Question: I want to Combine these two column "Stakes" and "Game".
I want to combine two column into one column using wpf datagrid.
My DataGrid is as Follow.![enter image description here][2]
![enter image description here][3]
'''
<DataGrid.CellStyle>
<Style TargetType="{x:Type DataGridCell}">
<Setter Property="Background" Value="Transparent"/>
<Setter Property="Effect">
<Setter.Value>
<DropShadowEffect BlurRadius="0" Color="#FF000000" Direction="-60" Opacity="0.32" ShadowDepth="1"/>
</Setter.Value>
</Setter>
<Setter Property="Margin" Value="10,0,0,0" />
<Setter Property="VerticalContentAlignment" Value="Bottom"/>
</Style>
</DataGrid.CellStyle>
<DataGrid.RowStyle>
<Style TargetType="{x:Type DataGridRow}">
<Setter Property="FontSize" Value="12"/>
<Setter Property="FontFamily" Value="Arial"/>
<Setter Property="Foreground" Value="#404040"/>
<Setter Property="Background" Value="Transparent"/>
<Setter Property="DataContext">
<Setter.Value>
<TextBlock Margin="10,0,0,0" TextWrapping="Wrap" Text="{Binding}">
<TextBlock.Effect>
<DropShadowEffect BlurRadius="0" Color="#FF000000" Direction="-60" Opacity="0.32" ShadowDepth="1"/>
</TextBlock.Effect>
</TextBlock>
</Setter.Value>
</Setter>
</Style>
</DataGrid.RowStyle>
<DataGrid.RowBackground >
<ImageBrush ImageSource="/ClientApplication;component/Images/second_row_bg.png"/>
</DataGrid.RowBackground>
<DataGrid.AlternatingRowBackground>
<ImageBrush ImageSource="/ClientApplication;component/Images/bonus_progress_bg.png"/>
</DataGrid.AlternatingRowBackground>
<DataGrid.ColumnHeaderStyle>
<Style TargetType="{x:Type DataGridColumnHeader}">
<Setter Property="VerticalContentAlignment" Value="Center" />
<Setter Property="ContentTemplate" >
<Setter.Value>
<DataTemplate>
<TextBlock Margin="10,0,0,0" TextWrapping="Wrap" Text="{Binding}">
<TextBlock.Effect>
<DropShadowEffect BlurRadius="0" Color="#FF000000" Direction="-60" Opacity="0.32" ShadowDepth="1"/>
</TextBlock.Effect>
</TextBlock>
</DataTemplate>
</Setter.Value>
</Setter>
<Setter Property="Background">
<Setter.Value>
<ImageBrush ImageSource="/ClientApplication;component/Images/table_bg_header.png"/>
</Setter.Value>
</Setter>
<Setter Property="BorderBrush">
<Setter.Value>
<ImageBrush ImageSource="/ClientApplication;component/Images/titel_bg.png"/>
</Setter.Value>
</Setter>
<Setter Property="Foreground" Value="#404040" />
<Setter Property="BorderThickness" Value="0, 0, 1, 0"/>
<Setter Property="Height" Value="26" />
<Setter Property="FontSize" Value="14"/>
<Setter Property="FontFamily" Value="Arial"/>
</Style>
</DataGrid.ColumnHeaderStyle>
<DataGrid.Columns>
<DataGridTextColumn Width="125" Header="Table" Binding="{Binding Path=Table}">
</DataGridTextColumn>
<DataGridTextColumn Width="102" Header="Stakes" Binding="{Binding Path=Stakes}" />
<DataGridTextColumn Width="95" Header="Game" Binding="{Binding Path=Game}" />
<DataGridTextColumn Width="87" Header="Type" Binding="{Binding Path=Type}" />
<DataGridTextColumn Width="83" Header="Players" Binding="{Binding Path=Players}" />
<DataGridTextColumn Width="117" Header="Average Pot" Binding="{Binding Path=Average}" />
<DataGridTextColumn Width="65" Header="H/Hr" Binding="{Binding Path=hhr}" />
</DataGrid.Columns>
</DataGrid>
'''
Please give me important comment on this.
Thanks For your help.
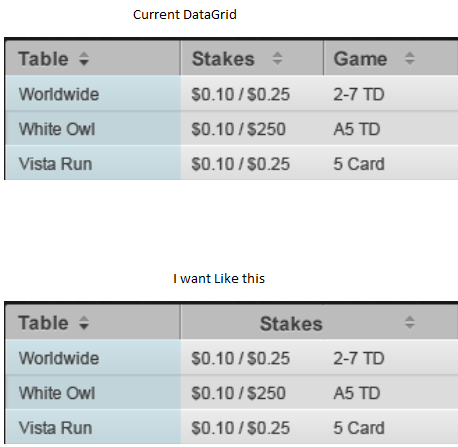
Answer: If you're ok with making it read-only, then the easy way is to have one more property to bind to - 'StakesAndGame':
'''
public string StakesAndGame
{
get { return string.Format("{0} {1}", Stakes, Game); }
}
'''
and just add column that uses it:
'''
<DataGridTextColumn Width="102" Header="Stakes" Binding="{Binding StakesAndGame}" />
'''
Just don't forget to call 'OnPropertyChanged' for that property as well when Stakes or Game change. Or you can write a value converter and combine two columns together with it, but it requires more coding than previous one.
If you need them to be writable, then it's harder and I really don't recommend such approach. But if you need it anyway, you could play with 'DataGridTemplateColumn' like in <URL>.